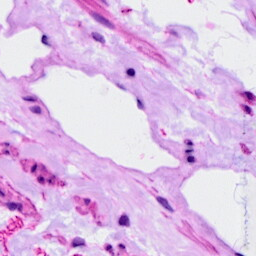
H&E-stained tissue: Ovarian